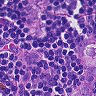
Metastatic tissue present: yes